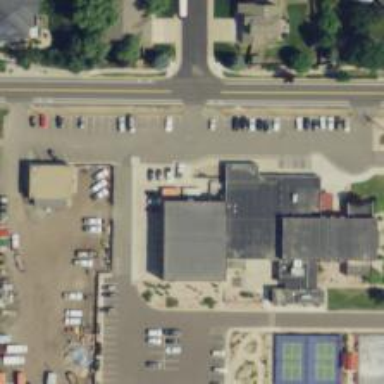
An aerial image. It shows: Community center building.